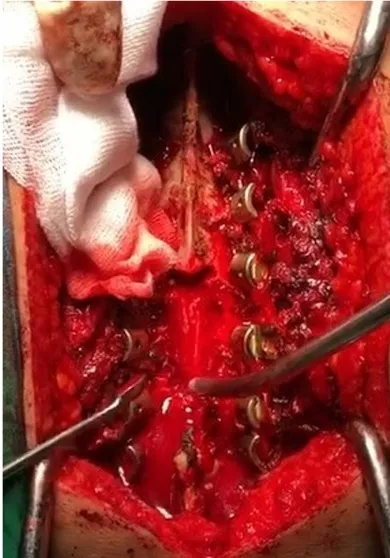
Intraoperative image showing midline durotomy at the T3-T5 level.
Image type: medical_photograph (other_medical_photograph)